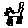
Label: cat